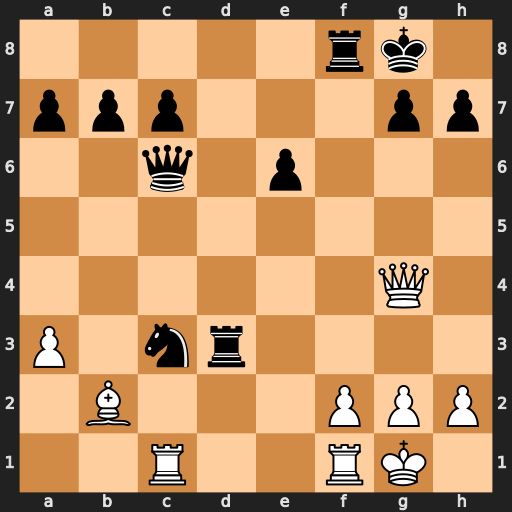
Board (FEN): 5rk1/ppp3pp/2q1p3/8/6Q1/P1nr4/1B3PPP/2R2RK1
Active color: w
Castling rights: -
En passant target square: -
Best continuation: Rxc3 Rxc3 Qd4